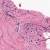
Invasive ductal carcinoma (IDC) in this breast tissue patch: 0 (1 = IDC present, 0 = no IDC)